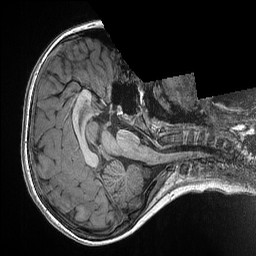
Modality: T1w
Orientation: axial
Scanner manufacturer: siemens
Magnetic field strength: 3 T
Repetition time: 2.3 s
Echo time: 0.00298 s